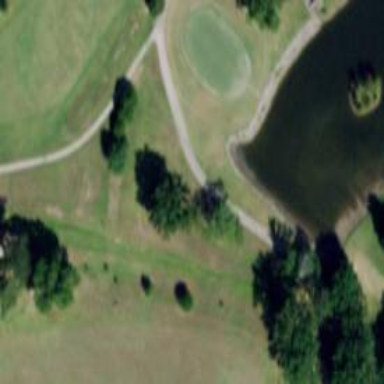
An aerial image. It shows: Service road used as golf cart path.